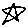
Label: star